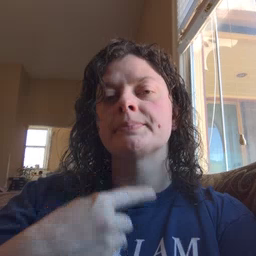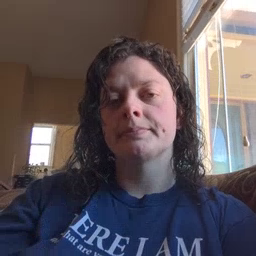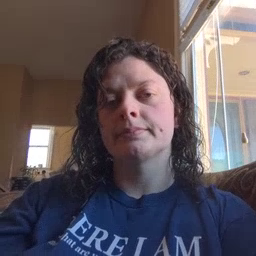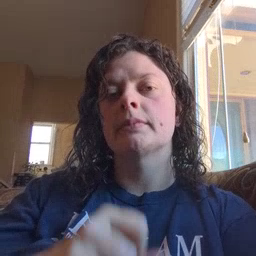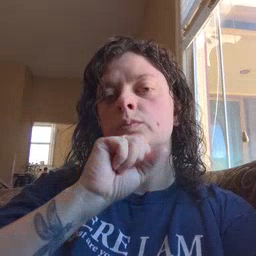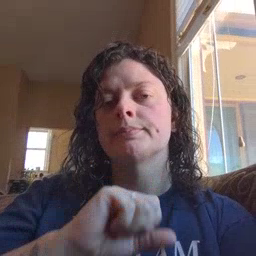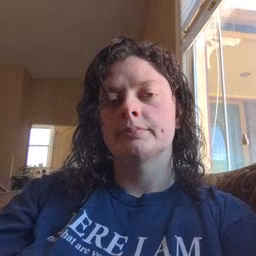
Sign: icecream